Field crop: maize
Growth stage: 2
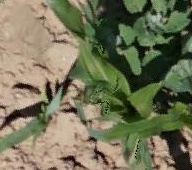
Species: maize